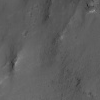
Atmospheric dust classification: not_dusty